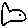
Label: fish